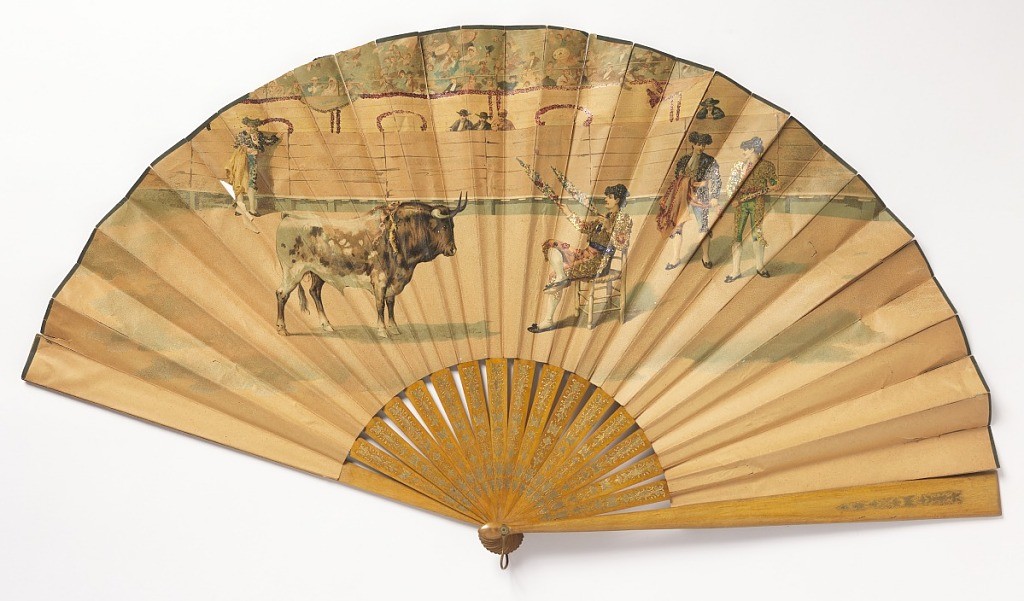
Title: Pleated fan
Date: late 19th century
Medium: Paper leaf with chromolithograph, wood sticks stamped with gilt
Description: Pleated fan. Obverse shows a bullfighting scene. Sticks are varnished light wood with a stamped gilt design.